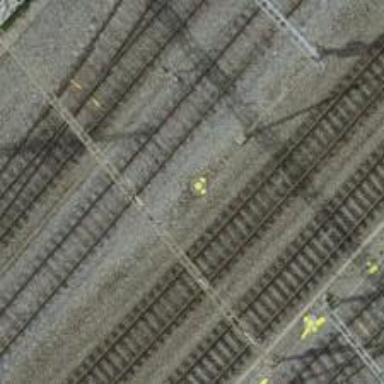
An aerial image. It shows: Single-track electrified railway with contact line.